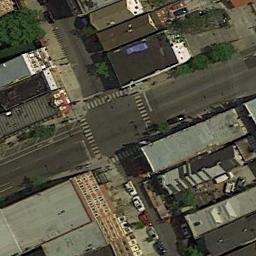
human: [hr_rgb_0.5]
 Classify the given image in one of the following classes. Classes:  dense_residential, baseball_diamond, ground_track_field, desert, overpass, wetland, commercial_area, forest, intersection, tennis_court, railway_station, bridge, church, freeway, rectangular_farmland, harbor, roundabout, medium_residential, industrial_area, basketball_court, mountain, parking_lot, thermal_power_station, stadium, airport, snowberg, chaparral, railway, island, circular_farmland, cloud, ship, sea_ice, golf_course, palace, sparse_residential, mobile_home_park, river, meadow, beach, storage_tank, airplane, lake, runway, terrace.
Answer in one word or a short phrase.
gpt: intersection